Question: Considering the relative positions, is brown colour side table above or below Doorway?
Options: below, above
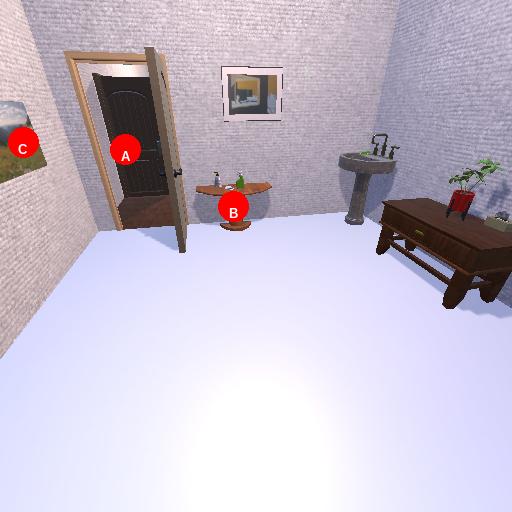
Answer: below